Question: I'm trying to graph coronavirus cases over time, but when I run my code all the timestamps are squished together. I want them to be separated so you can actually read the index and see what times there are.

this is the code I used to graph:
'washcases.plot.bar(rot=15, title="Cases per Day in Washtenaw County")', and my data looks like this:
'''
2020-03-01 0
2020-03-02 0
2020-03-03 0
2020-03-04 0
2020-03-05 3
2020-03-06 1
2020-03-07 5
'''
Can anyone help me graph my data with the timestamps being more readable? Thank you!
Posts I've looked at:
<URL>
<URL>
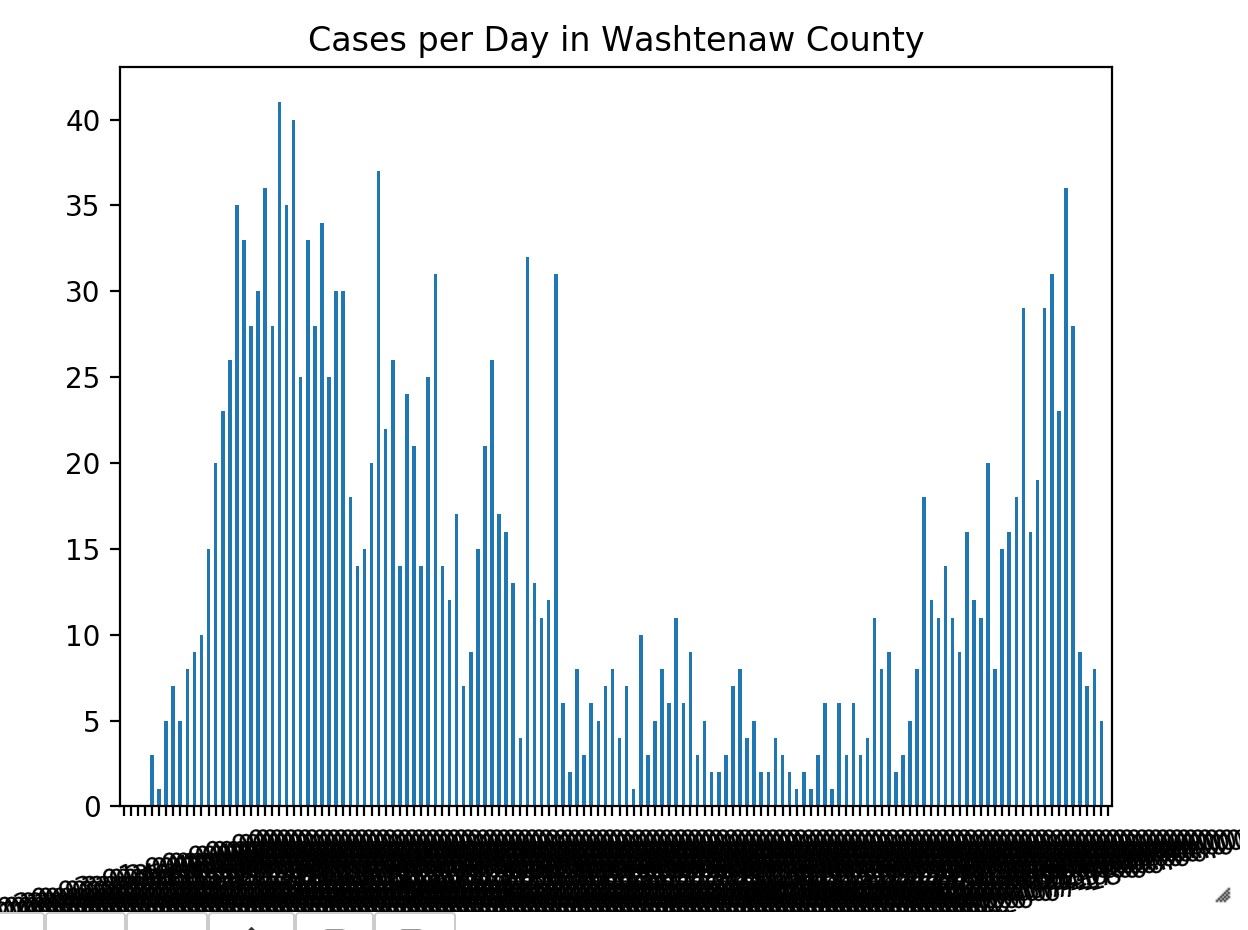
Answer: You can reduce the number of labels shown on the x-Axis as follows:
'''
import matplotlib.pyplot as plt
# your code for loading the data and plotting
# get the current axis
ax = plt.gca()
# set the number of labels (e.g. 10)
ax.xaxis.set_major_locator(plt.MaxNLocator(10))
plt.show()
'''